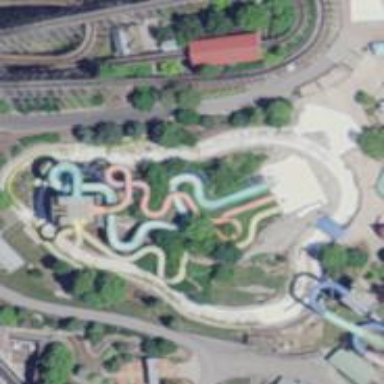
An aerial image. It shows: Water slide attraction.